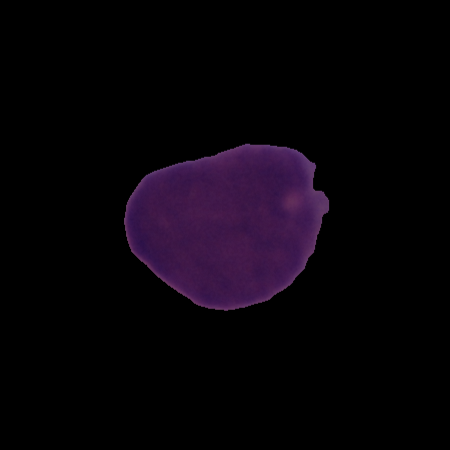
Label: cancer